Fundus camera: zeiss
Shooting center: fovea
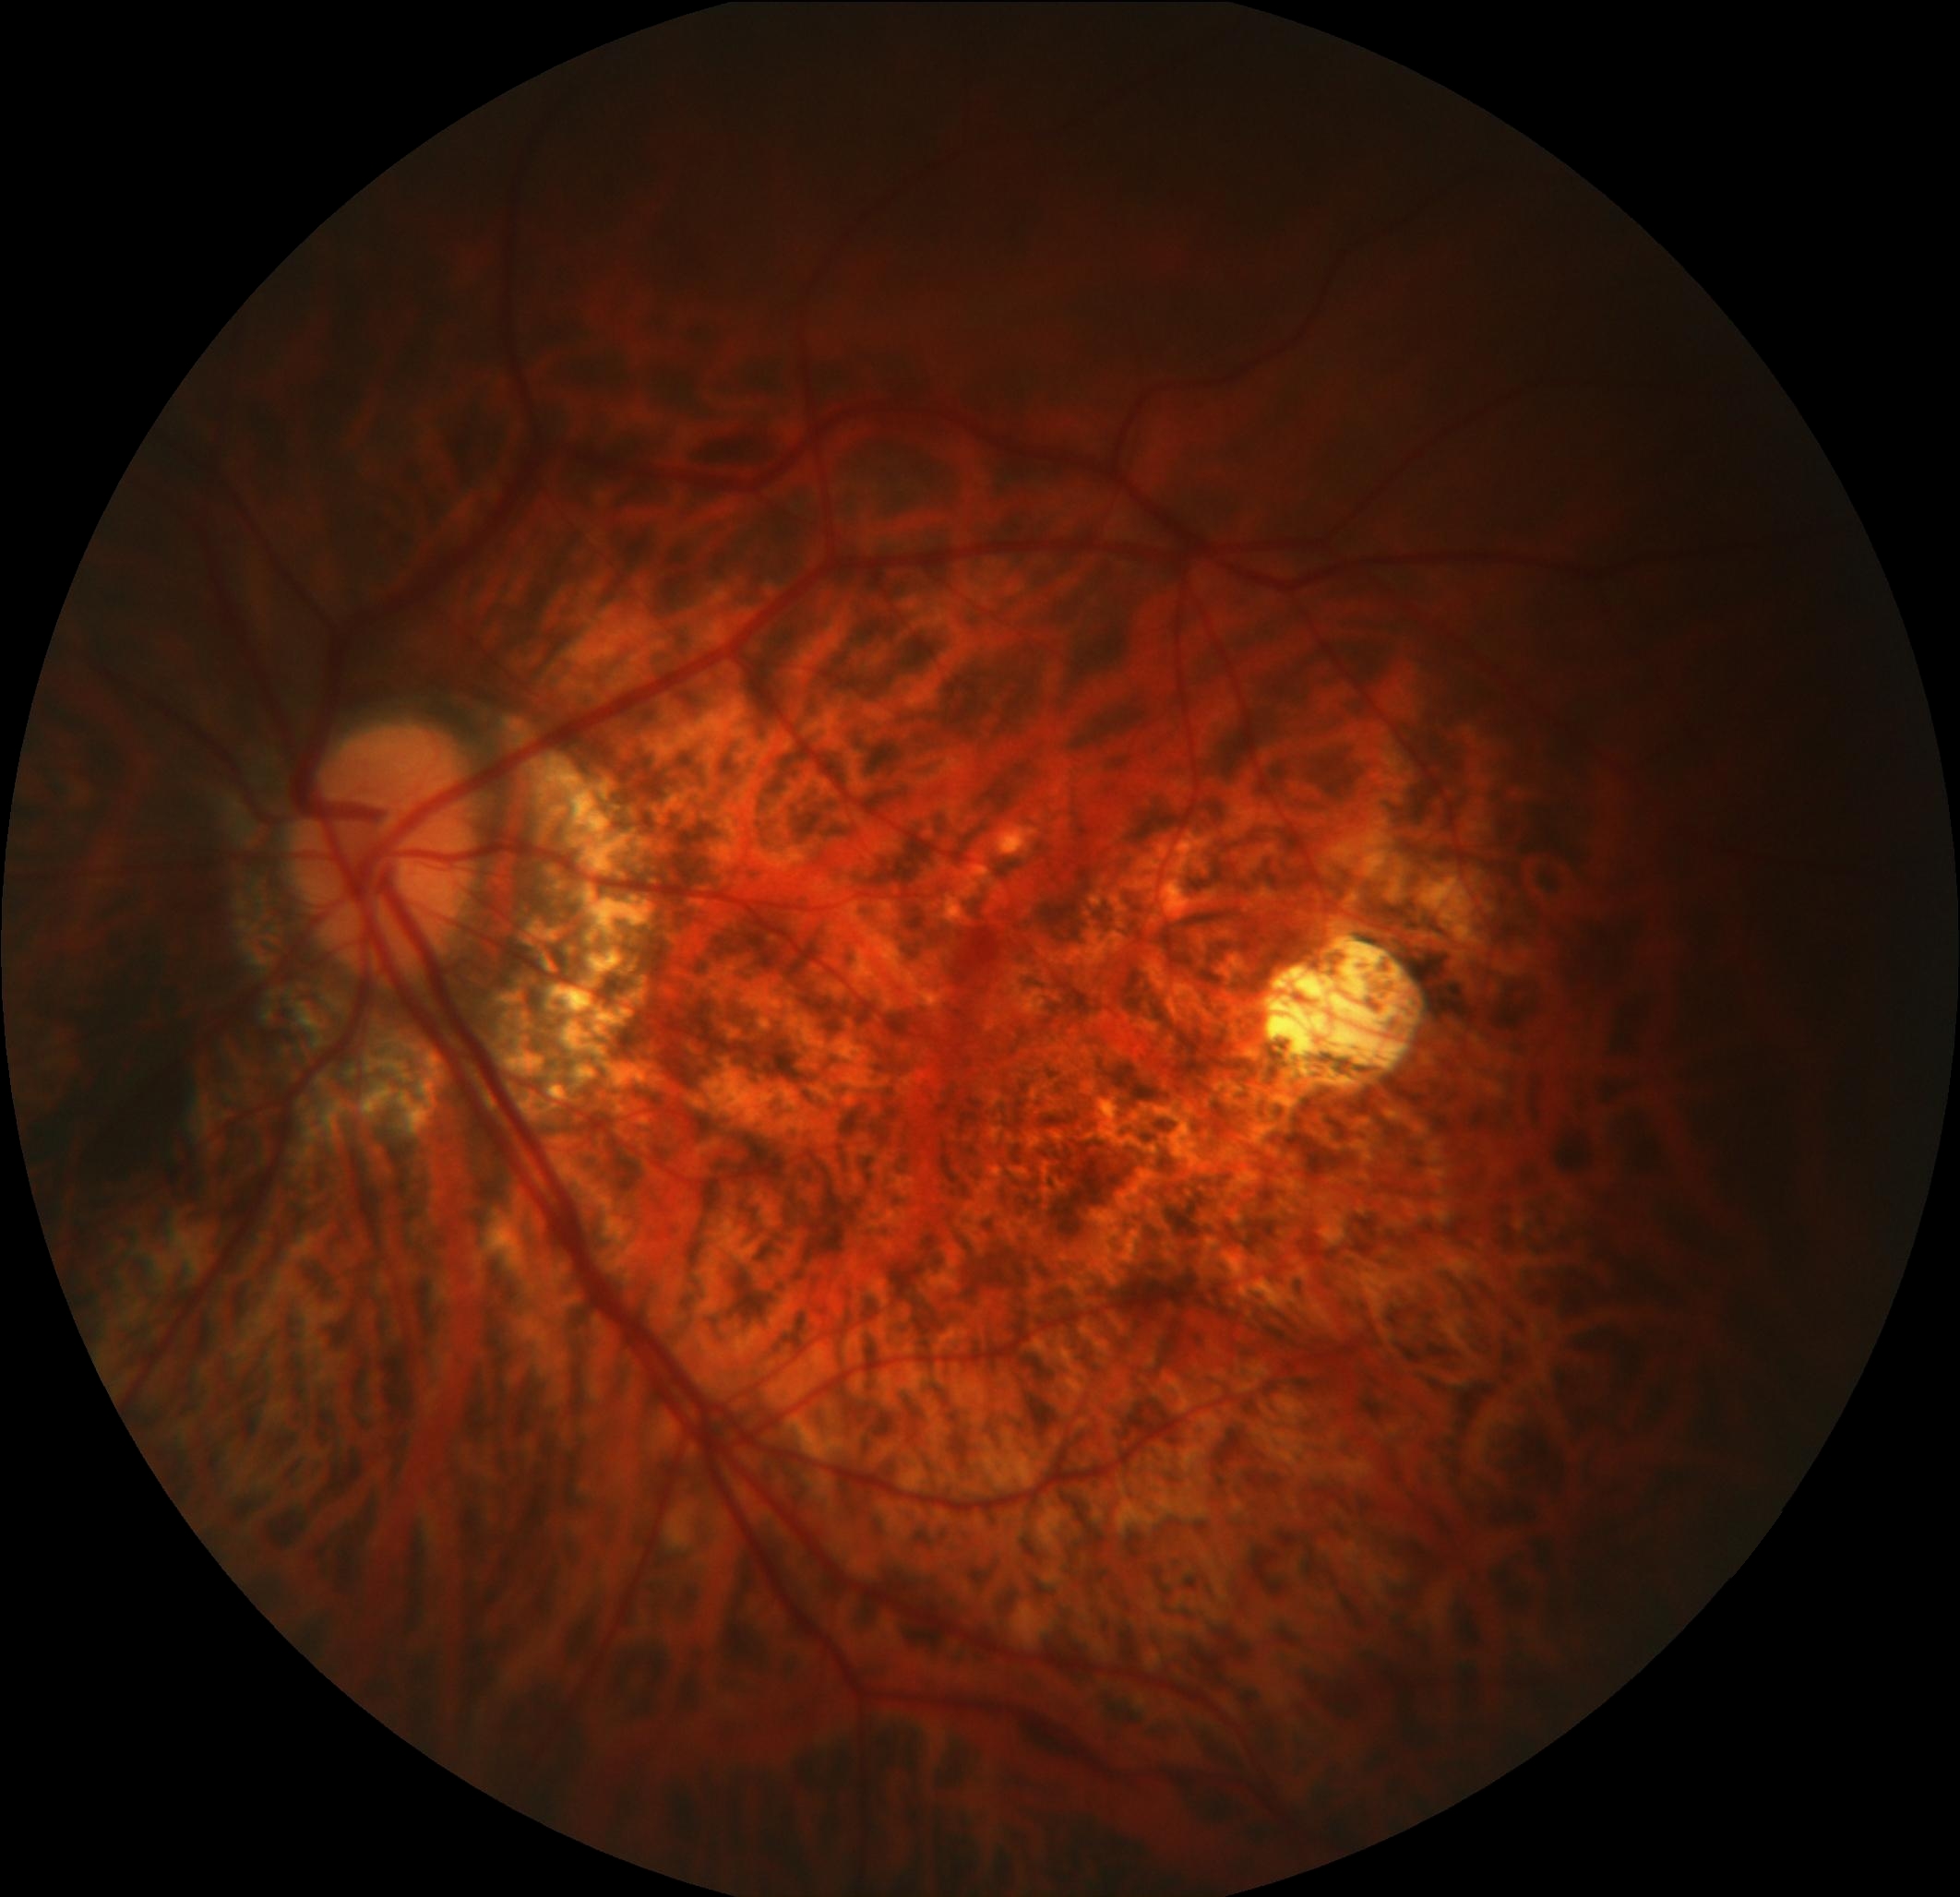
Pathologic myopia: yes
Patchy retinal atrophy: present
Retinal detachment: absent